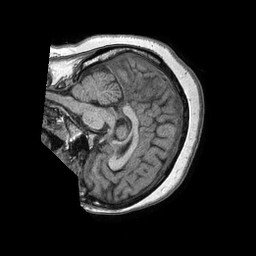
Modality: T1w
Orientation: sagittal
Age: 49
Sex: female
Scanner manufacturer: philips
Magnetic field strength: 1.5 T
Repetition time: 0.007573 s
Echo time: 0.00344 s